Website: apple
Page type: gifting
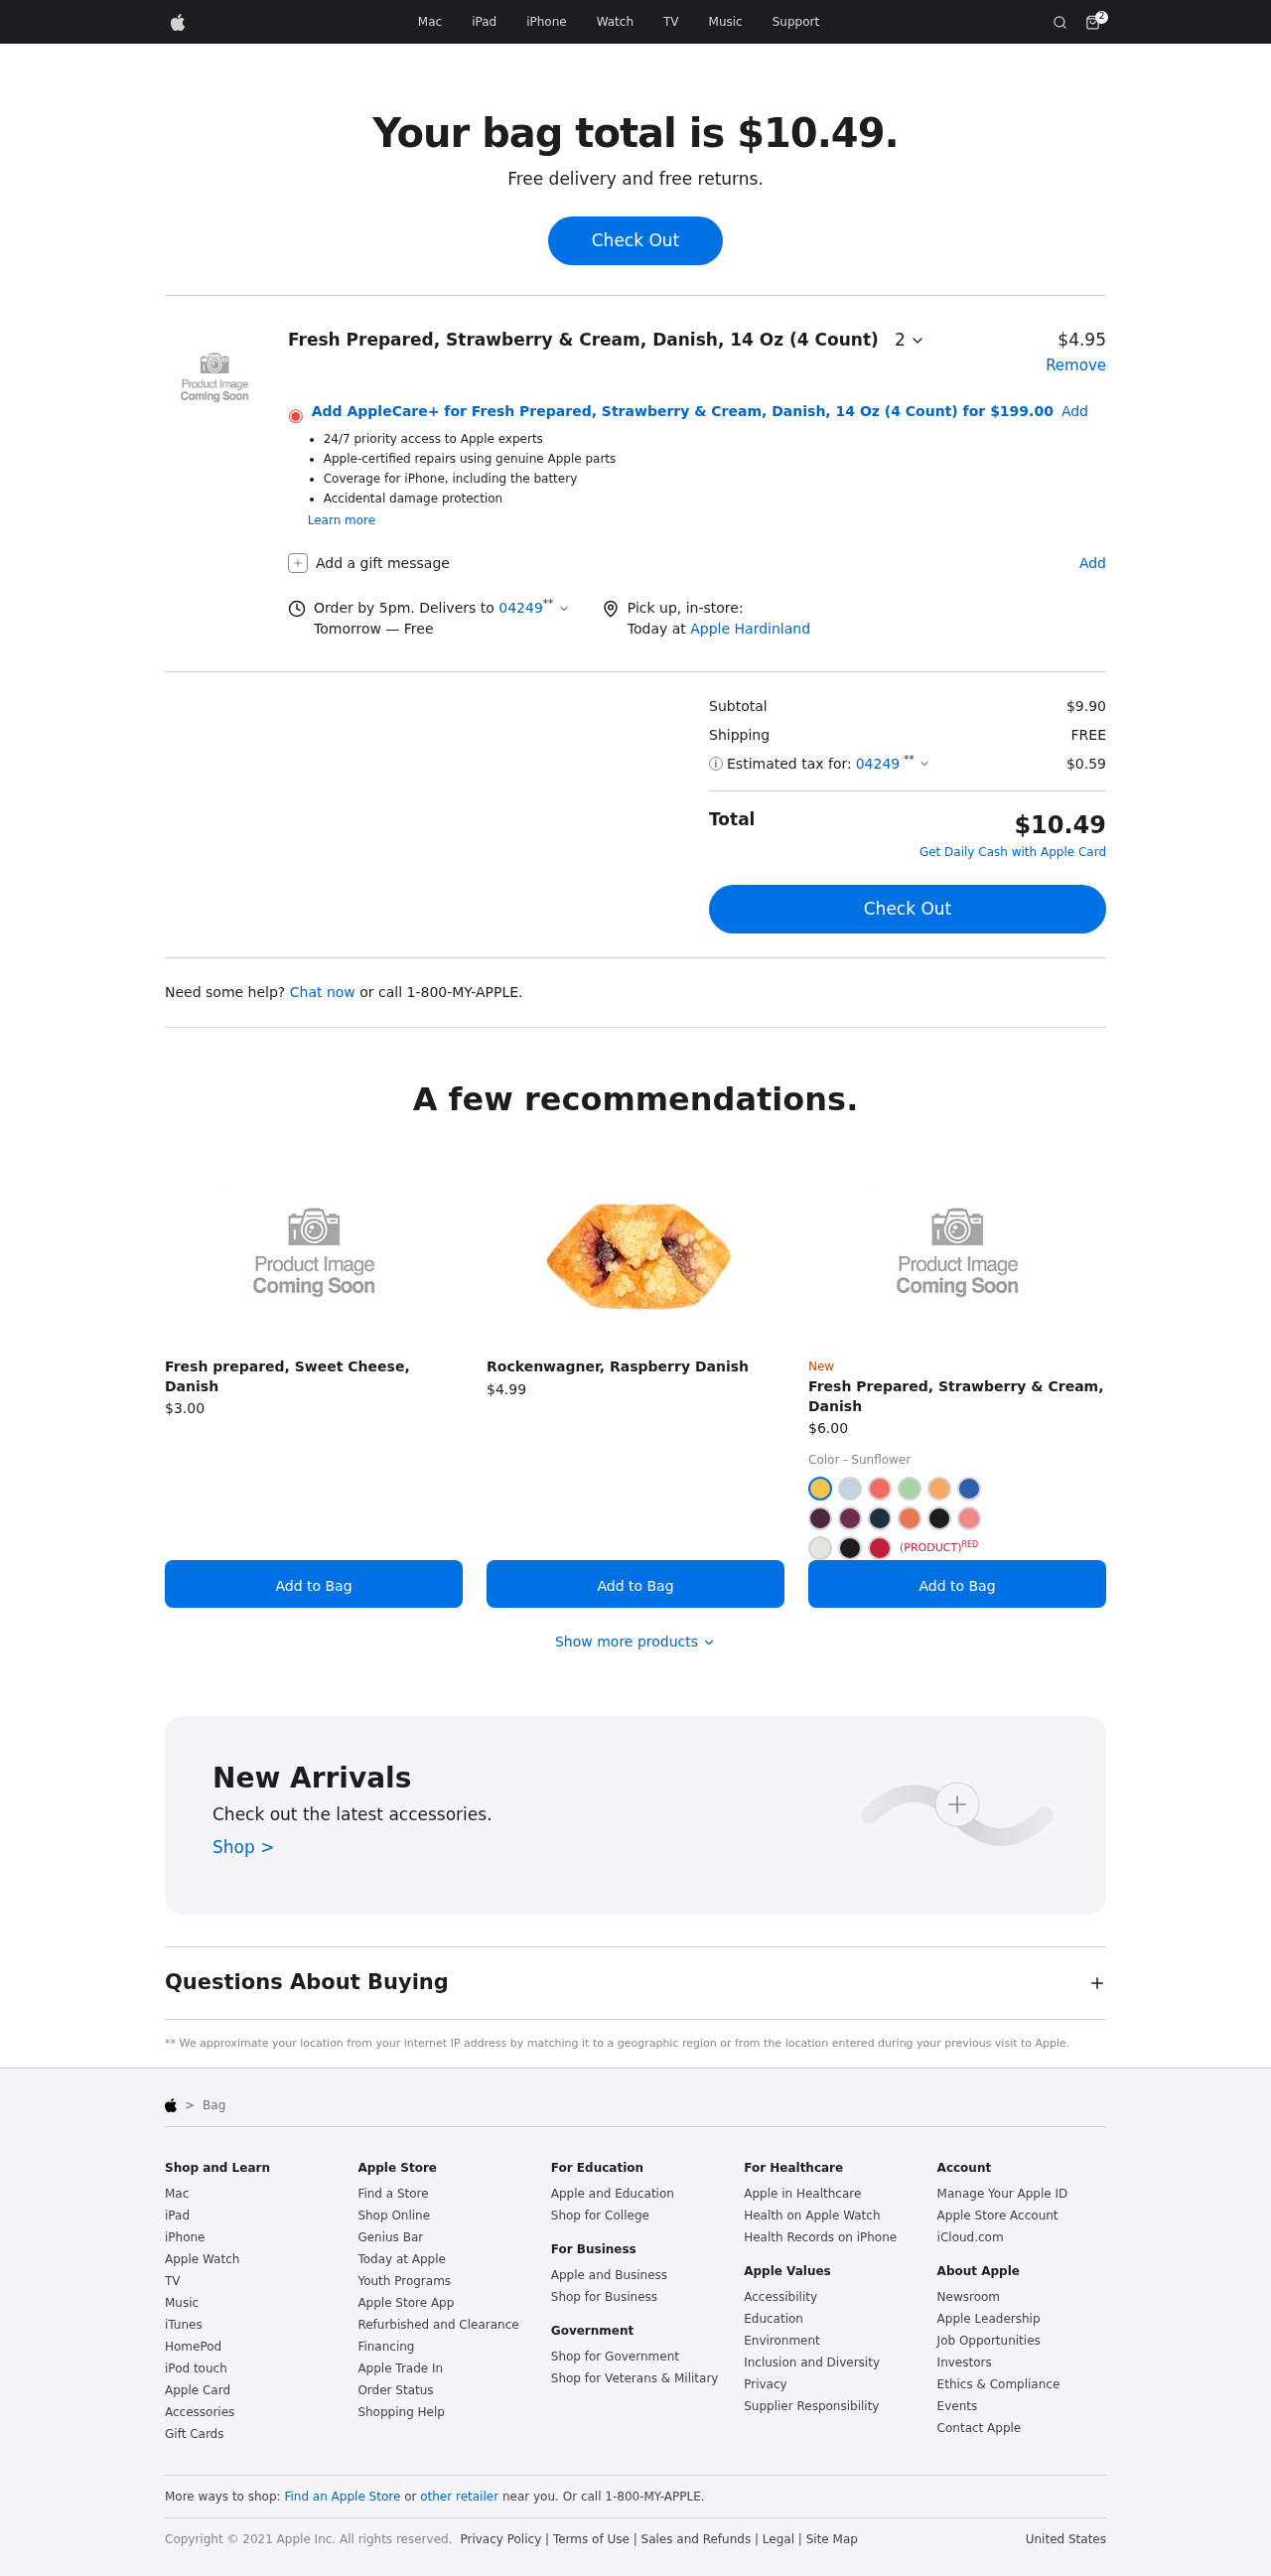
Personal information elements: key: PII_CITY
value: Hardinland
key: PII_POSTCODE
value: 04249
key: PII_POSTCODE_FULL
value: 04249
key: PII_POSTCODE_NUMERIC
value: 4249
Product elements: key: PRODUCT1_NAME
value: Fresh Prepared, Strawberry & Cream, Danish, 14 Oz (4 Count)
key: PRODUCT1_PRICE
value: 4.95
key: PRODUCT1_QUANTITY
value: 2
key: PRODUCT2_NAME
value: Fresh prepared, Sweet Cheese, Danish
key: PRODUCT2_PRICE
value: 3
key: PRODUCT3_NAME
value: Rockenwagner, Raspberry Danish
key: PRODUCT3_PRICE
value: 4.99
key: PRODUCT4_NAME
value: Fresh Prepared, Strawberry & Cream, Danish
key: PRODUCT4_PRICE
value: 6
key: PRODUCT1_APPLECARE_PRICE
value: $199.00
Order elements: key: ORDER_NUM_ITEMS
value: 2
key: ORDER_TOTAL
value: $10.49
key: ORDER_SUBTOTAL
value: $9.90
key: ORDER_SHIPPING_COST
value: FREE
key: ORDER_TAX
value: $0.59